Aerial crown-view tile of a tropical tree (Barro Colorado Island, Panama), acquired 20250616:
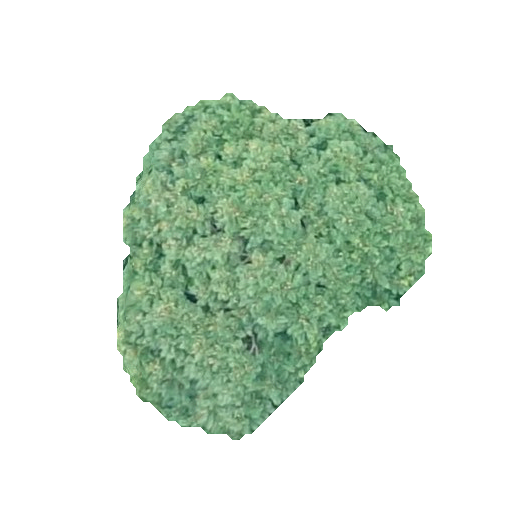
Species: Jacaranda copaia
GBIF accepted scientific name: Jacaranda copaia
Crown area: 108.192 m²